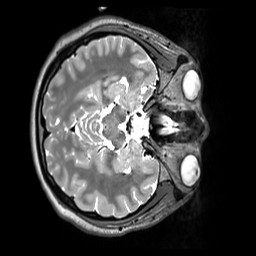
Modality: T2w
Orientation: axial
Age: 25
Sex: female
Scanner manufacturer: siemens
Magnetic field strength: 3 T
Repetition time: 3.2 s
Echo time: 0.412 s